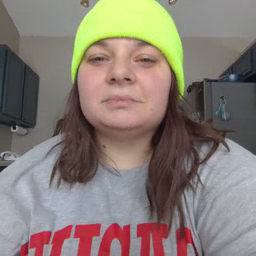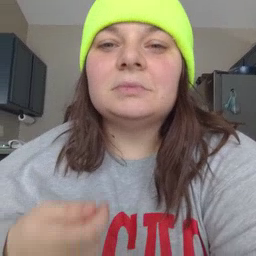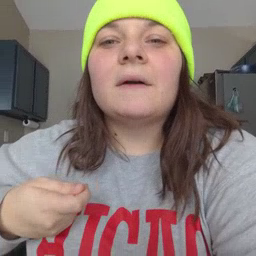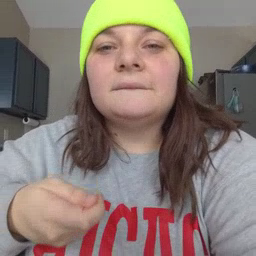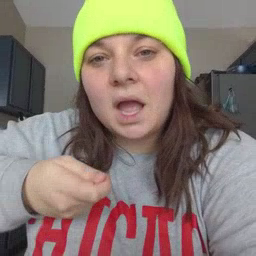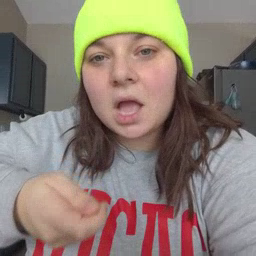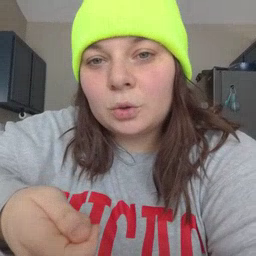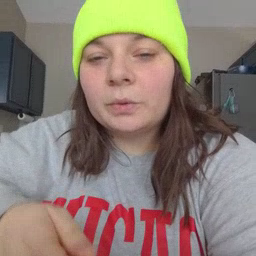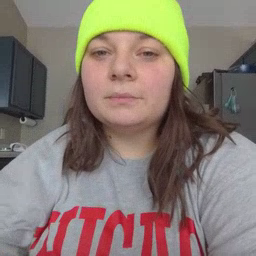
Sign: vacuum